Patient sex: F
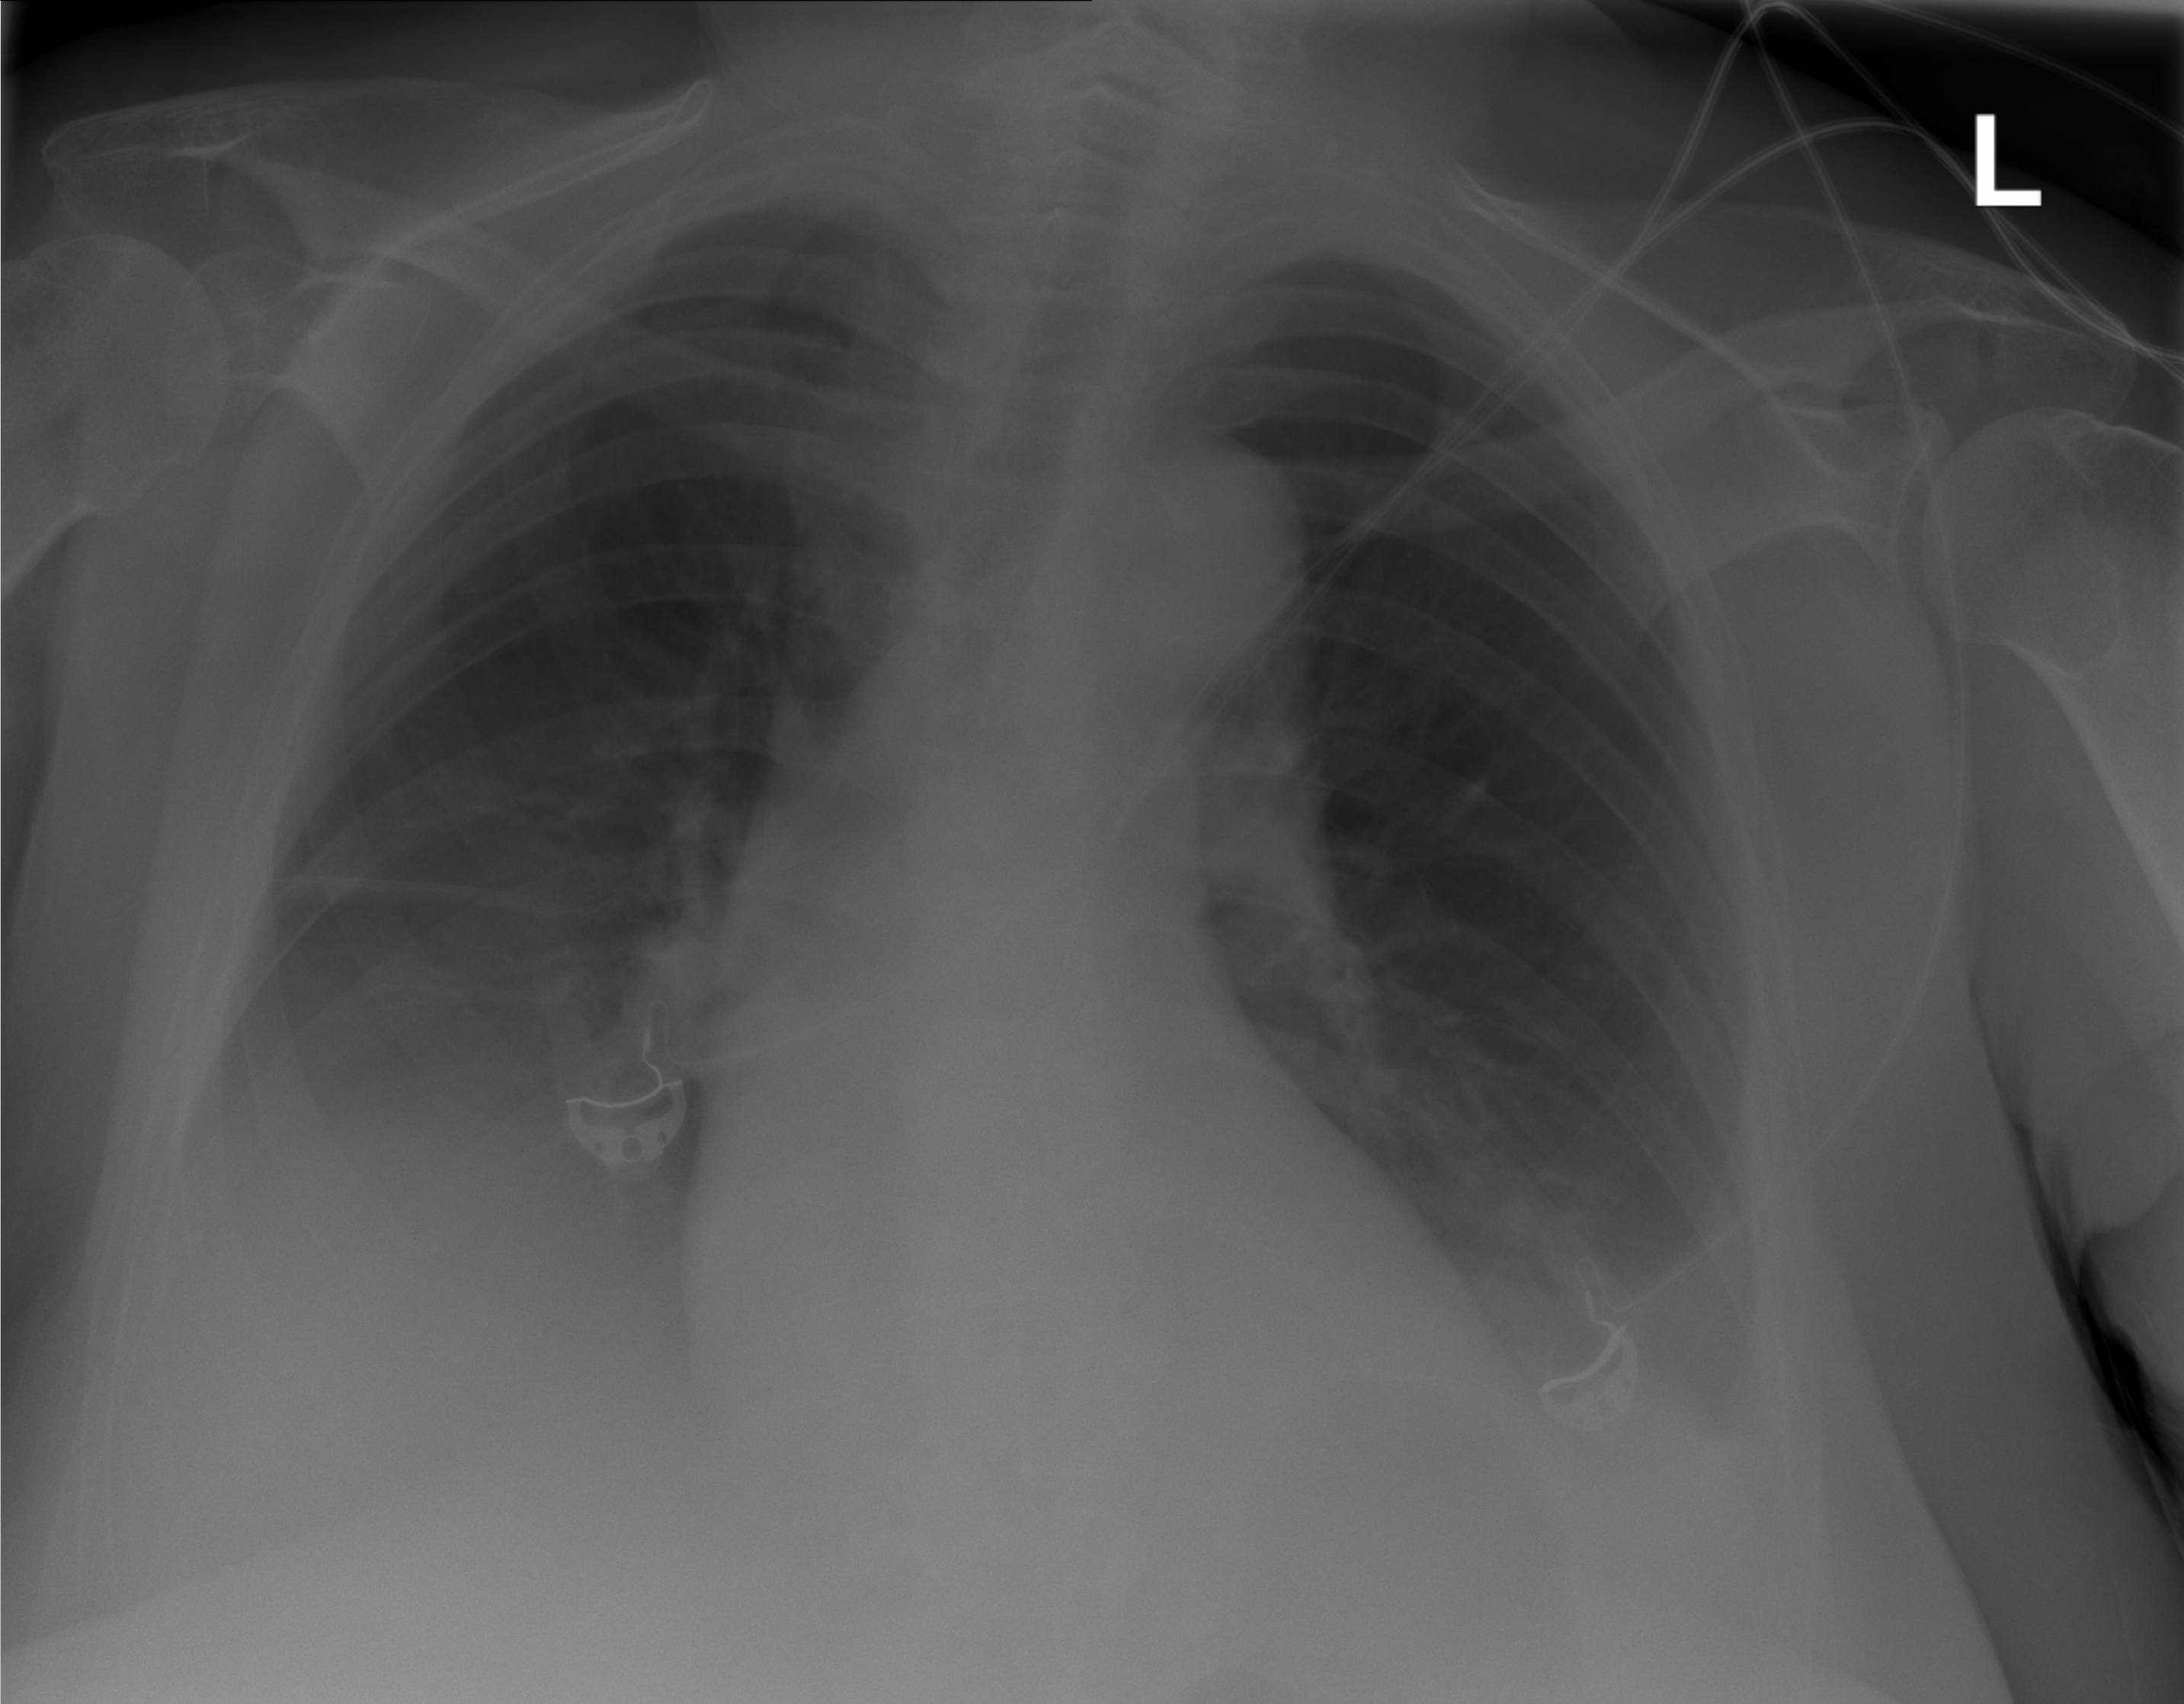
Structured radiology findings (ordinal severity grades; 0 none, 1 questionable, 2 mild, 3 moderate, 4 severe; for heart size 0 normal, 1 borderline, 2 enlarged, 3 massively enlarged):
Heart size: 0
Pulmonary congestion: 0
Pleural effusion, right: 2
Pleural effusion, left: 2
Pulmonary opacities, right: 0
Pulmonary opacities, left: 0
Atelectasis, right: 2
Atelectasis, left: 0